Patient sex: M
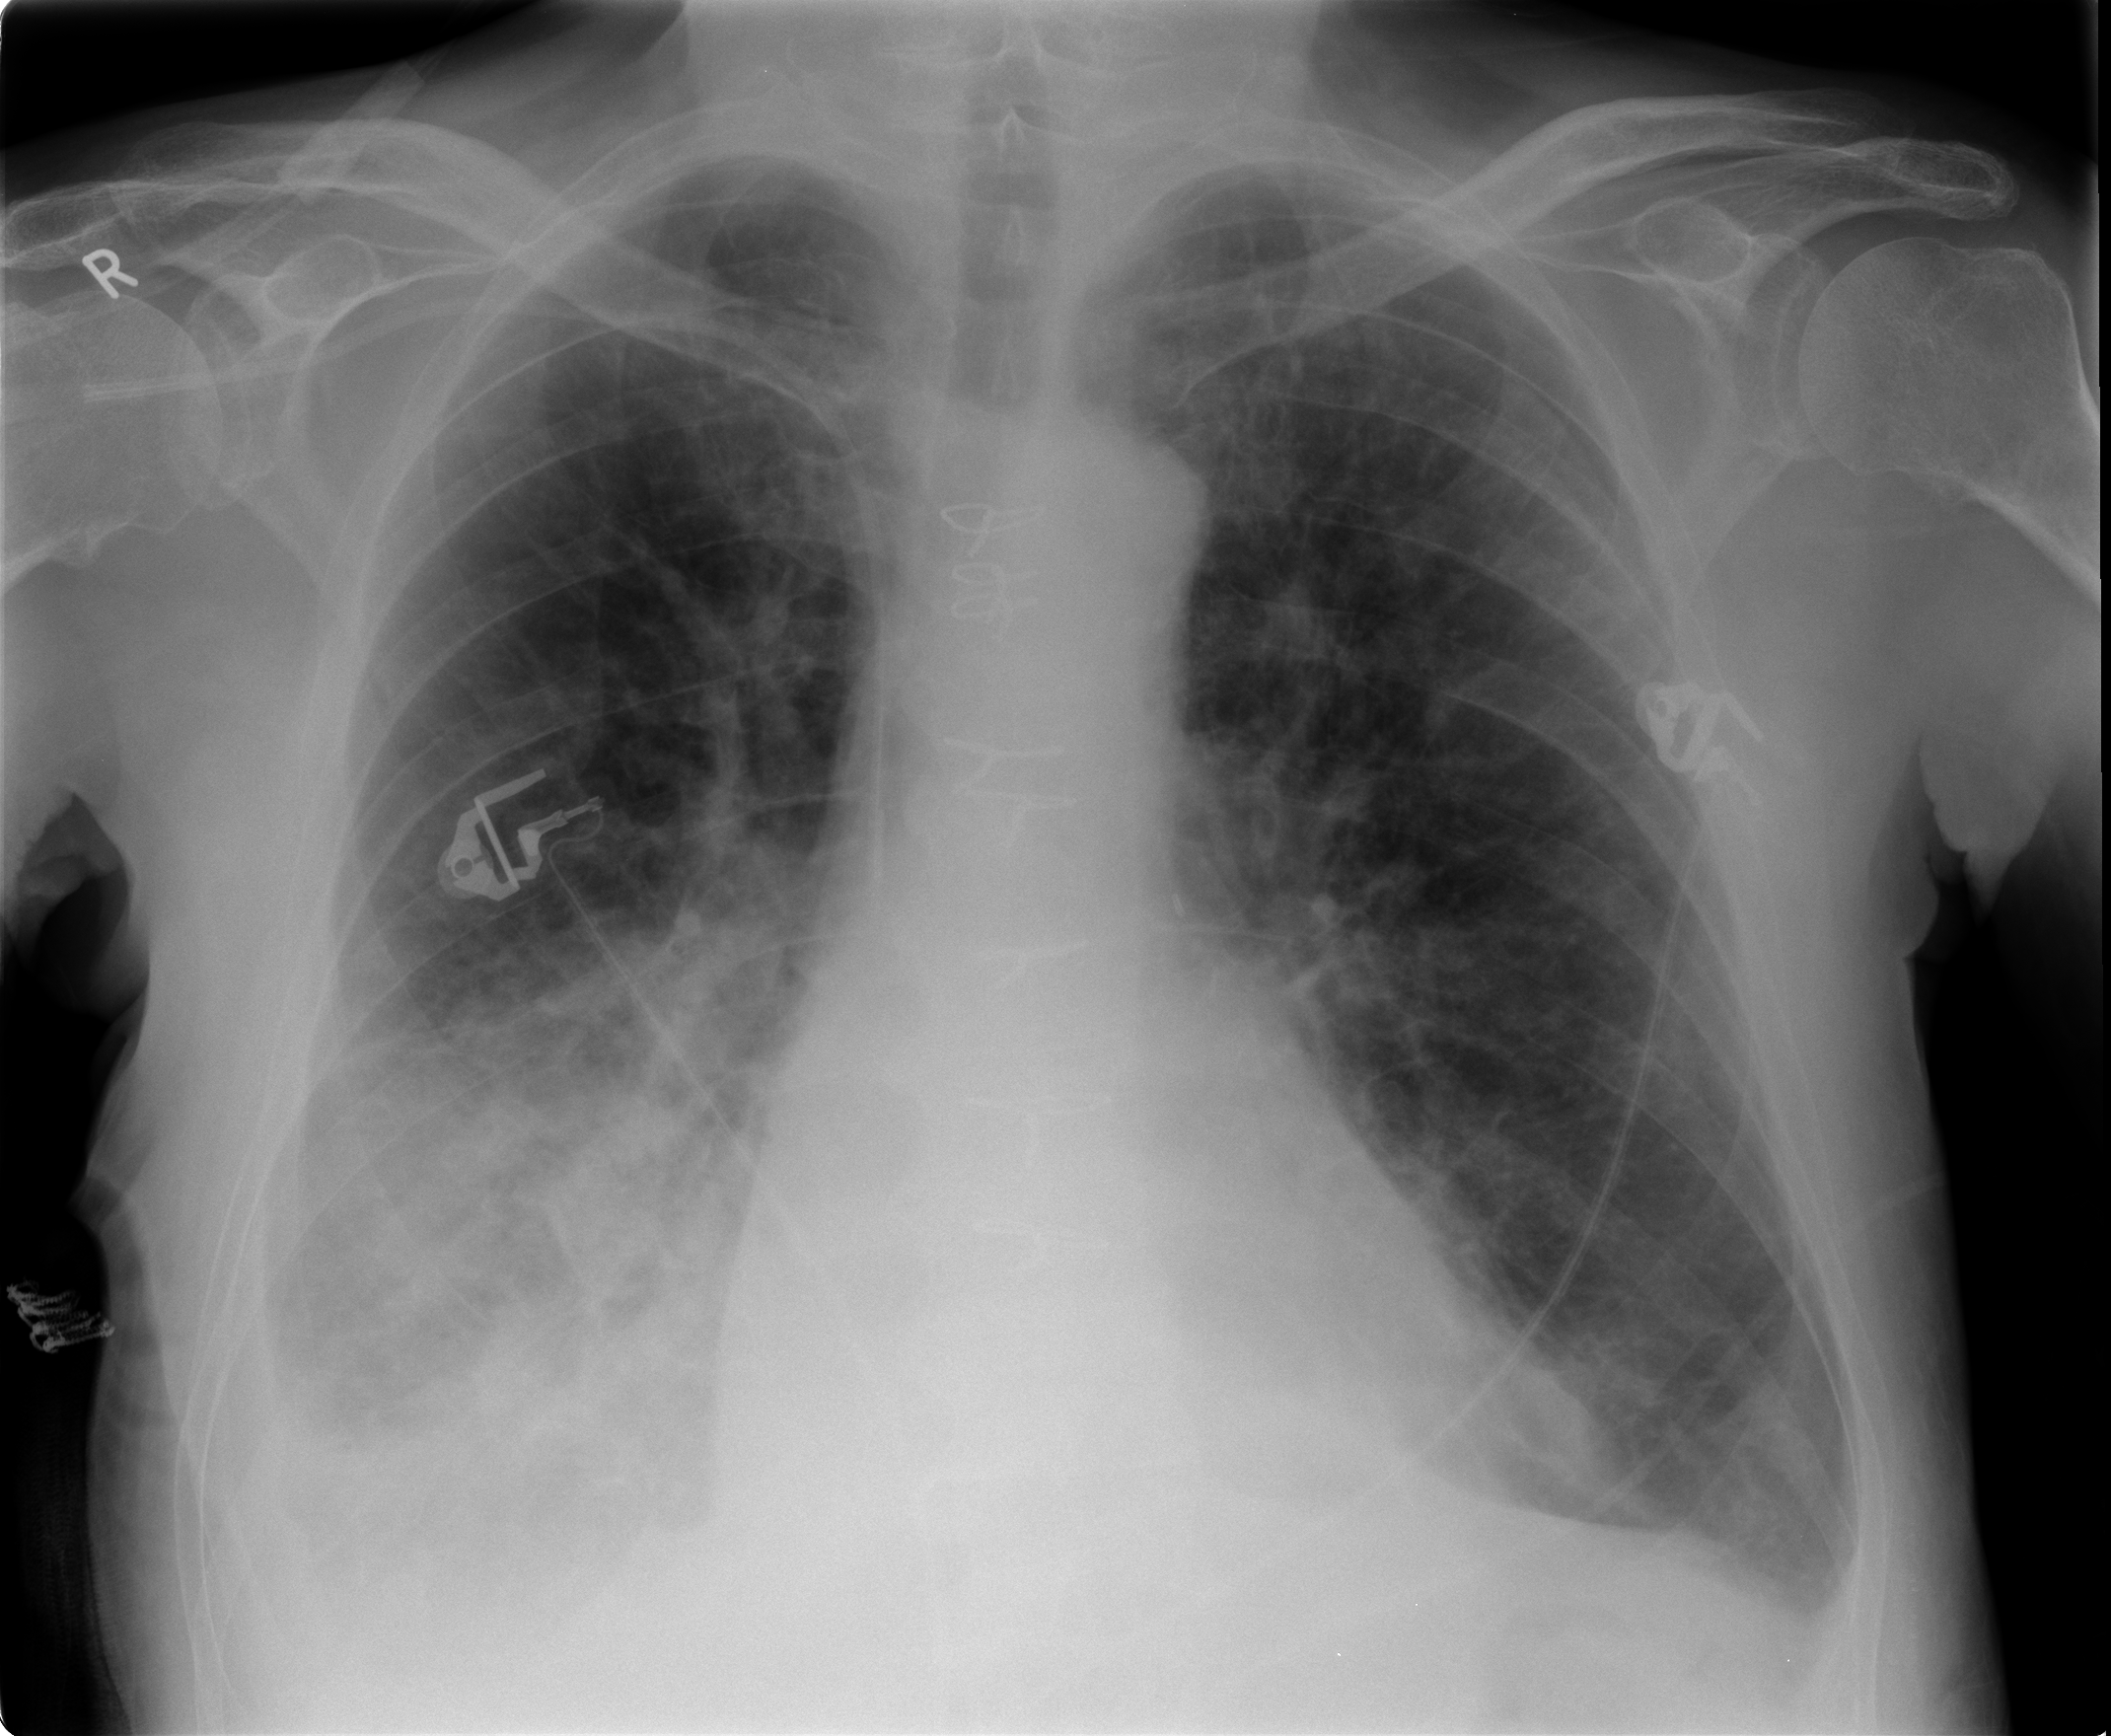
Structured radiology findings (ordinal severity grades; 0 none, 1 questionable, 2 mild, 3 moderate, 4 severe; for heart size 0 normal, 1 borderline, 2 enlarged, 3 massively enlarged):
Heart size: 0
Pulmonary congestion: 2
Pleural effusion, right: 2
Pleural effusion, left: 2
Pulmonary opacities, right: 3
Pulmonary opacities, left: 2
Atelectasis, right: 2
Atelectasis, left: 2